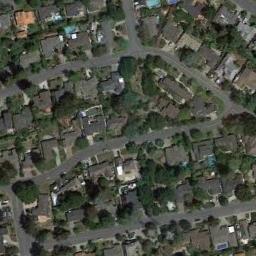
Label: residential